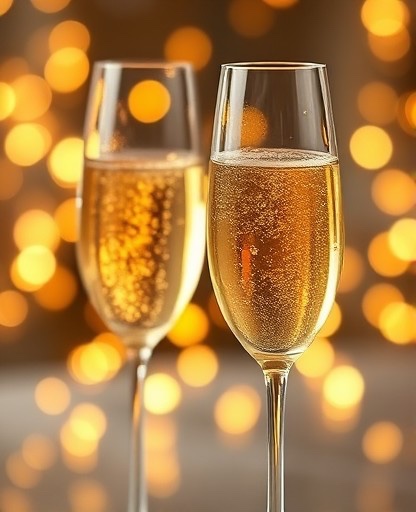
Category: Wedding